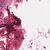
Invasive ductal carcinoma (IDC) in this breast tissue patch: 0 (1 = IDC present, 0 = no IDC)